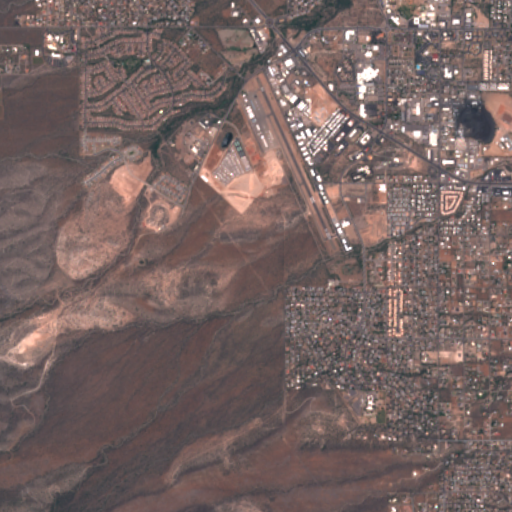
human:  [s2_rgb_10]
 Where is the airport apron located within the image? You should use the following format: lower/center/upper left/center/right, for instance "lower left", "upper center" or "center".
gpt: The airport apron is located in the upper center of the image.
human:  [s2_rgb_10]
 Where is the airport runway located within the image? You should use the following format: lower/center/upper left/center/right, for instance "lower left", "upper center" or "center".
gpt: The airport runway is located in the upper center of the image.
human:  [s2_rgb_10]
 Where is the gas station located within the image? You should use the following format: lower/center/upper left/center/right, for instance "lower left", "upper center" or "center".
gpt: The gas station is located in the upper center of the image.
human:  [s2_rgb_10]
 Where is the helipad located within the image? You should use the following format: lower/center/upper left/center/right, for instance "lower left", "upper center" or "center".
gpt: The helipad is located in the upper right of the image.
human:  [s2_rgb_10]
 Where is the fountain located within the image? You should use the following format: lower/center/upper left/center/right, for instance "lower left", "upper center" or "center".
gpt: The fountain is located in the upper right of the image.
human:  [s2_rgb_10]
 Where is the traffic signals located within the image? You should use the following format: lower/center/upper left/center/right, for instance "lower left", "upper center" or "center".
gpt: The traffic signals is located in the upper right of the image.
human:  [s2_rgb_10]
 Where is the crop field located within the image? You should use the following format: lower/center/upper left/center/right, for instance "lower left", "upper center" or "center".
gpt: There is no crop field in the image.